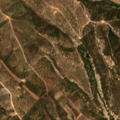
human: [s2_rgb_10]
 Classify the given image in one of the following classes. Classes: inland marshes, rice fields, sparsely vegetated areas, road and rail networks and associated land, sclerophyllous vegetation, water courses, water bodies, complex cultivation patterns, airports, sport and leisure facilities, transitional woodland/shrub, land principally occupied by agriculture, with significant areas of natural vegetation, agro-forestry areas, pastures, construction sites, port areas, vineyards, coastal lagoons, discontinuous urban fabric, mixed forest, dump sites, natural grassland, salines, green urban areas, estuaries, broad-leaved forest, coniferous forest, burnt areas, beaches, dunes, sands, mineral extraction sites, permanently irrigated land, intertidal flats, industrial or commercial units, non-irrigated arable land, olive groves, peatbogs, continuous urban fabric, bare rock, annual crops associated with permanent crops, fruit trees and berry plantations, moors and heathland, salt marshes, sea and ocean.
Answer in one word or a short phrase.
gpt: complex cultivation patterns, land principally occupied by agriculture, with significant areas of natural vegetation, broad-leaved forest, transitional woodland/shrub